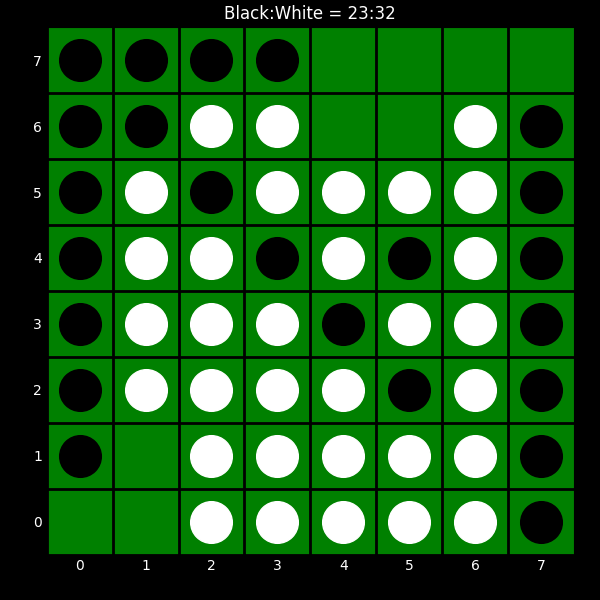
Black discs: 23
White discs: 32